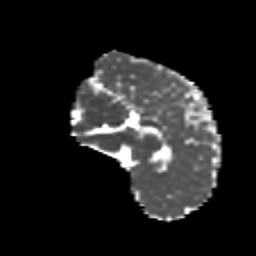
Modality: MD
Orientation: sagittal
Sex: female
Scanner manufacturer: siemens
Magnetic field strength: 3 T
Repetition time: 5 s
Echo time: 0.071 s